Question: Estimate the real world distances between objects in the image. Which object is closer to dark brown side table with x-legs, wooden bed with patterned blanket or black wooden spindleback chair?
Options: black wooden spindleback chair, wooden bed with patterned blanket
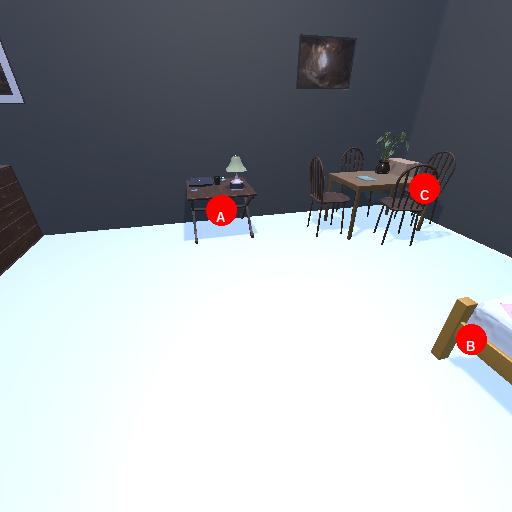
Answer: black wooden spindleback chair